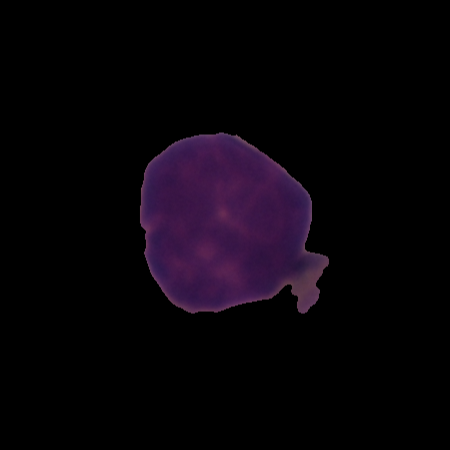
Label: healthy